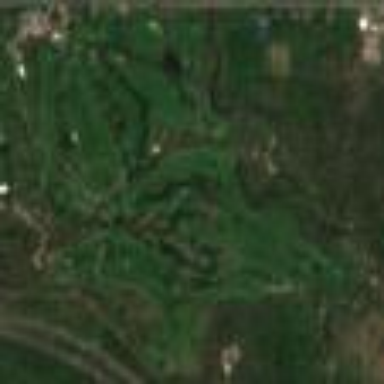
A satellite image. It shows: Golf course surrounded by greenery.